Aerial crown-view tile of a tropical tree (Barro Colorado Island, Panama), acquired 20250512:
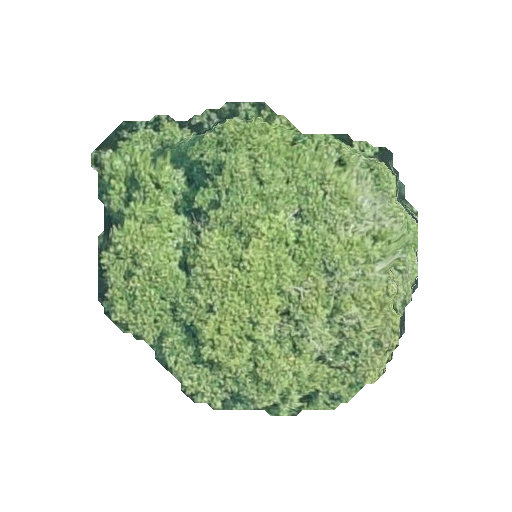
Species: Prioria copaifera
GBIF accepted scientific name: Prioria copaifera
Crown area: 116.219 m²